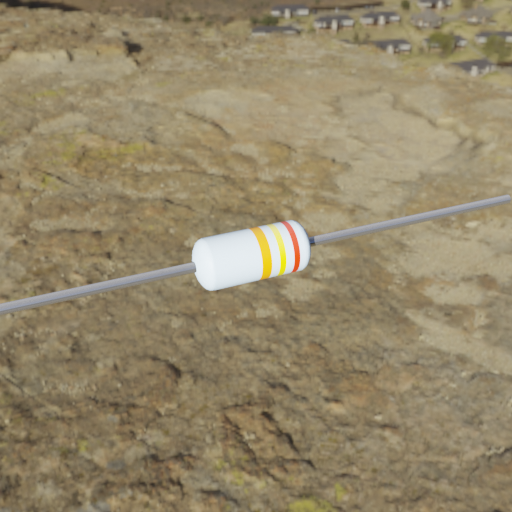
Resistor colour bands (in order): orange, yellow, red